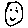
Label: smiley face